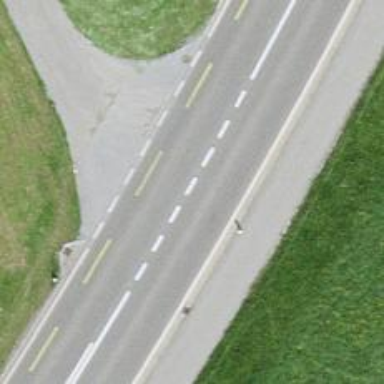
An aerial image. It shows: Primary road with asphalt surface and left sidewalk. There is cycle track on the left side as well.